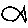
Label: fish